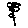
Label: flower